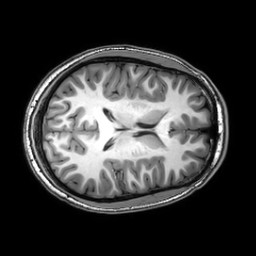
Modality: T1w
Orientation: axial
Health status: healthy
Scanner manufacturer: philips
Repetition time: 0.008149 s
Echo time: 0.00373 s